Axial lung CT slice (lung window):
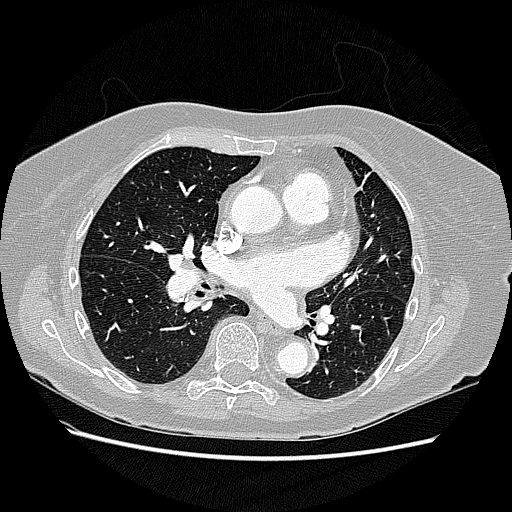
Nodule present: no